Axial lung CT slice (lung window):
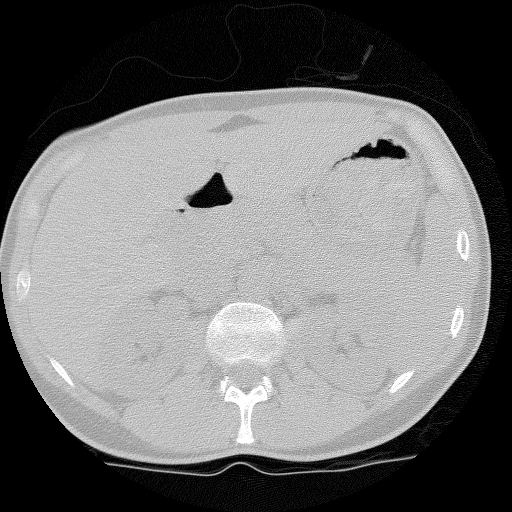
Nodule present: no